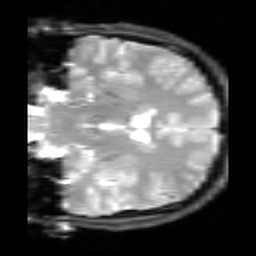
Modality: inplaneT2
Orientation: coronal
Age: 19
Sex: male
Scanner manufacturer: siemens
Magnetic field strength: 2.894 T
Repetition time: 5 s
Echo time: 0.033 s